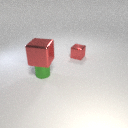
large red metal cube above small green metal cylinder